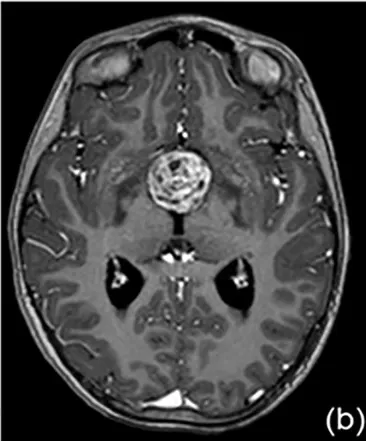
Brain magnetic resonance imaging at the time of diagnosis. First read as calcifications. T1 sequence.
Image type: radiology (mri)